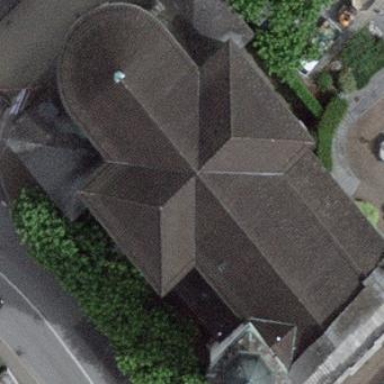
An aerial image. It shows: Church which is place of worship.